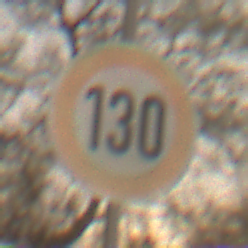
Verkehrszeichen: Geschwindigkeit130
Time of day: Night
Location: Outdoor (Nature)
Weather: Clear
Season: NotSpecified
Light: Natural